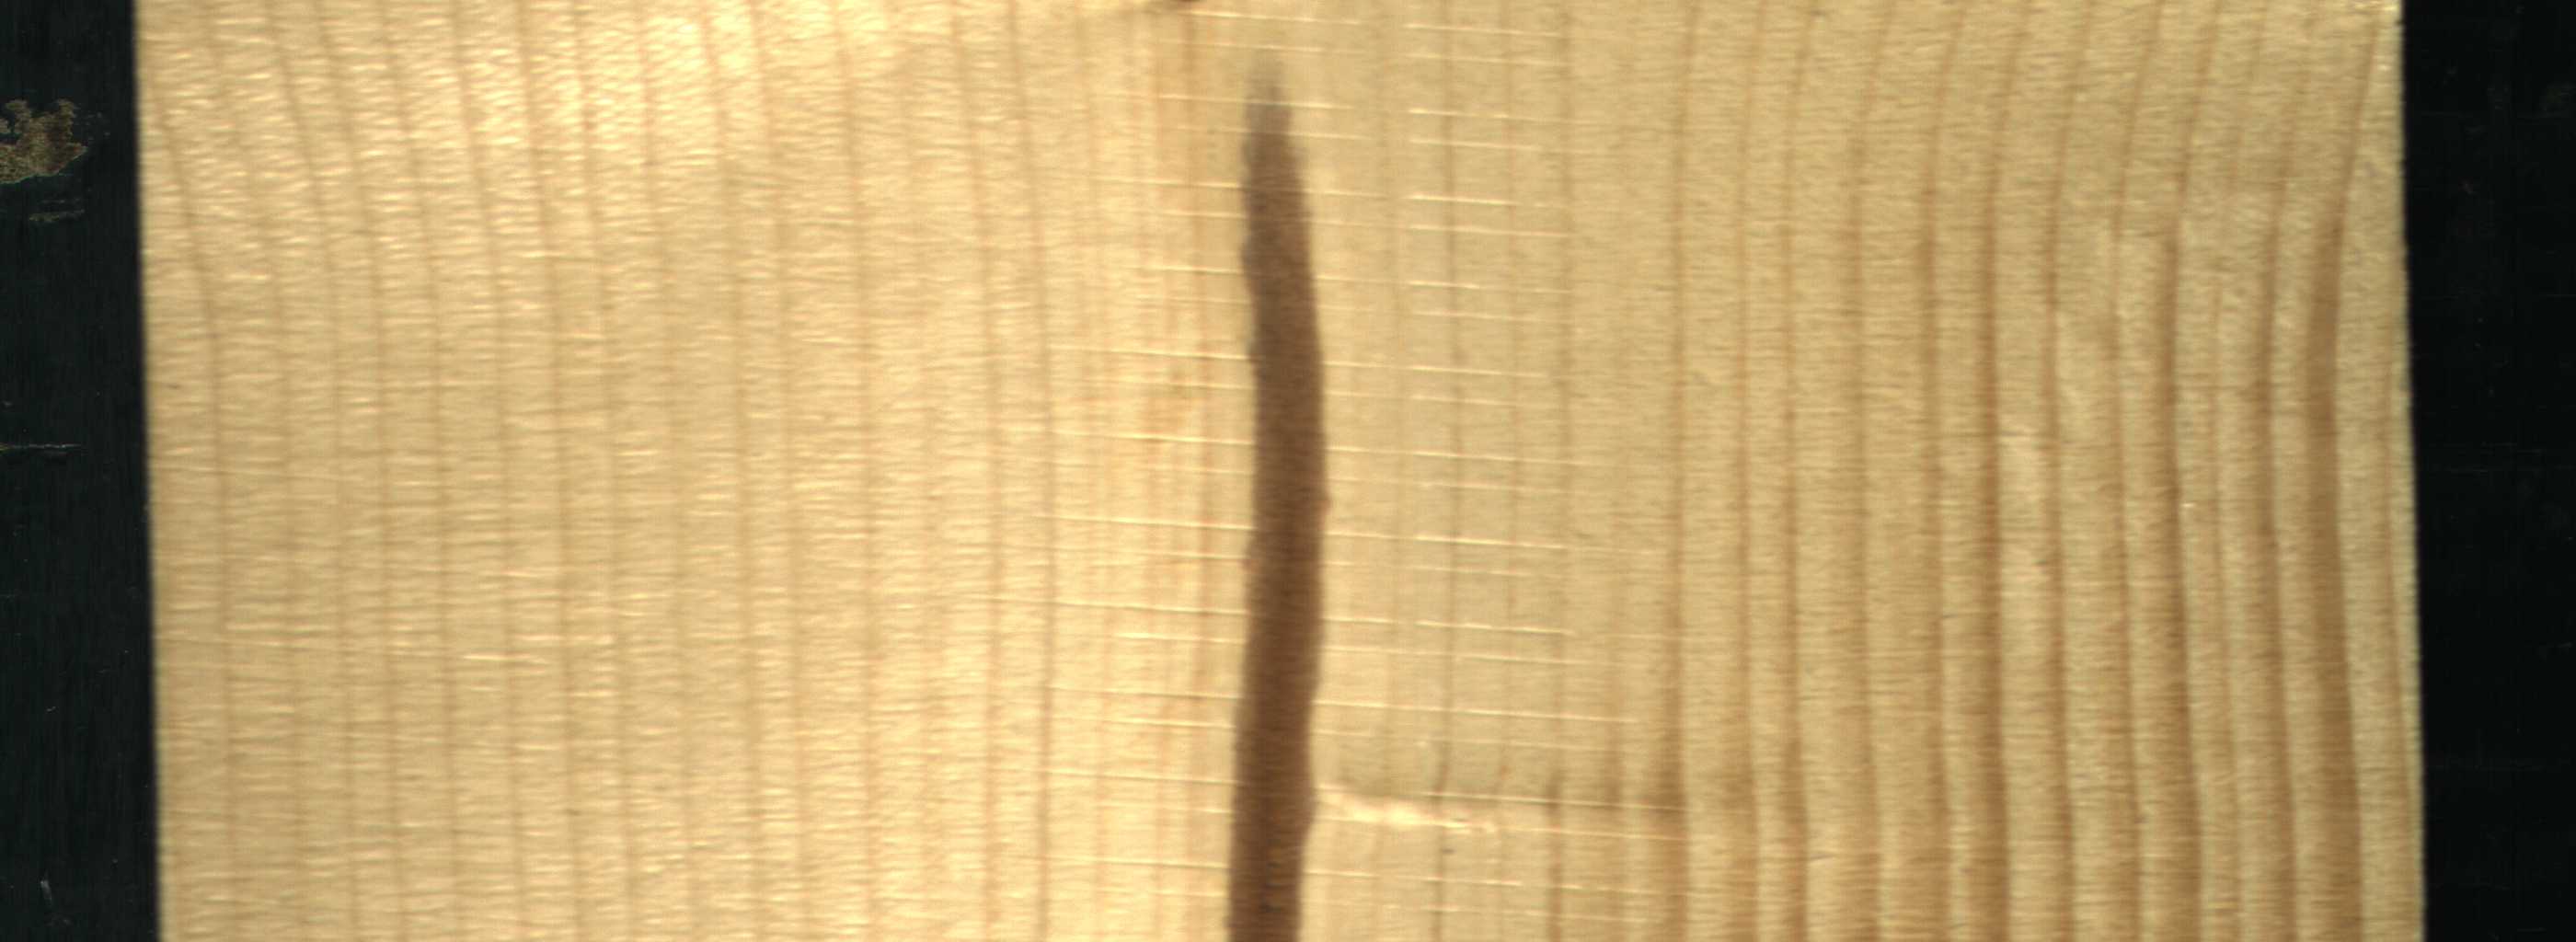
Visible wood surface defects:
Marrow